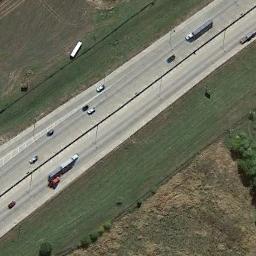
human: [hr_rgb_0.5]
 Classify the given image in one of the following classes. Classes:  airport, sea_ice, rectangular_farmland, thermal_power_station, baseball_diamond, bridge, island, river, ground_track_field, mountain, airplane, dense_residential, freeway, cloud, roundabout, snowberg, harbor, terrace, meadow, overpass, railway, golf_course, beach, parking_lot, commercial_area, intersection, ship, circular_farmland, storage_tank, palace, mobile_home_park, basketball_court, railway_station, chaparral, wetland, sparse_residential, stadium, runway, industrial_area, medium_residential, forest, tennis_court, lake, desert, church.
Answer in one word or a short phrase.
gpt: freeway